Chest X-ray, PA view. Patient: 47 years old, sex F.
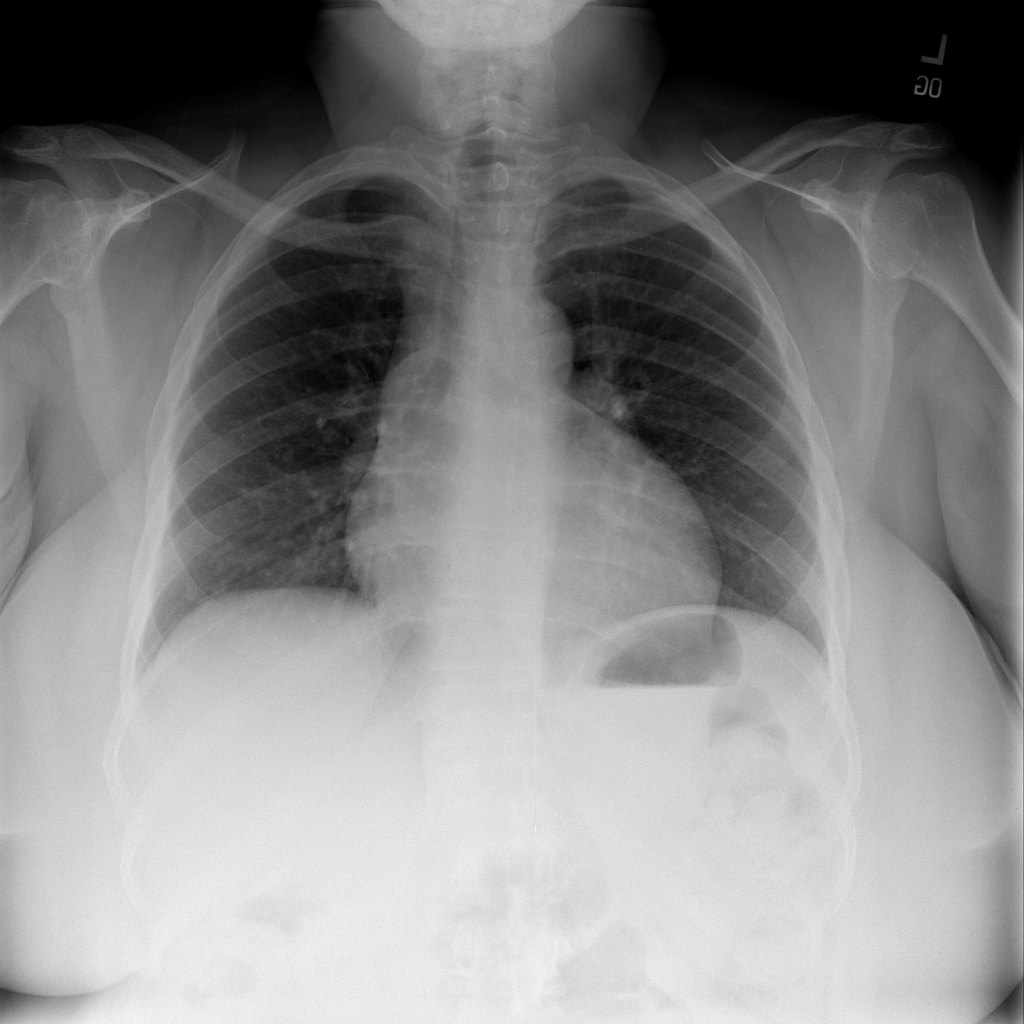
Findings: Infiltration